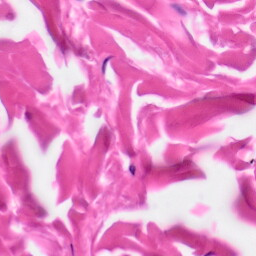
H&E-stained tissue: Skin